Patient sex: F
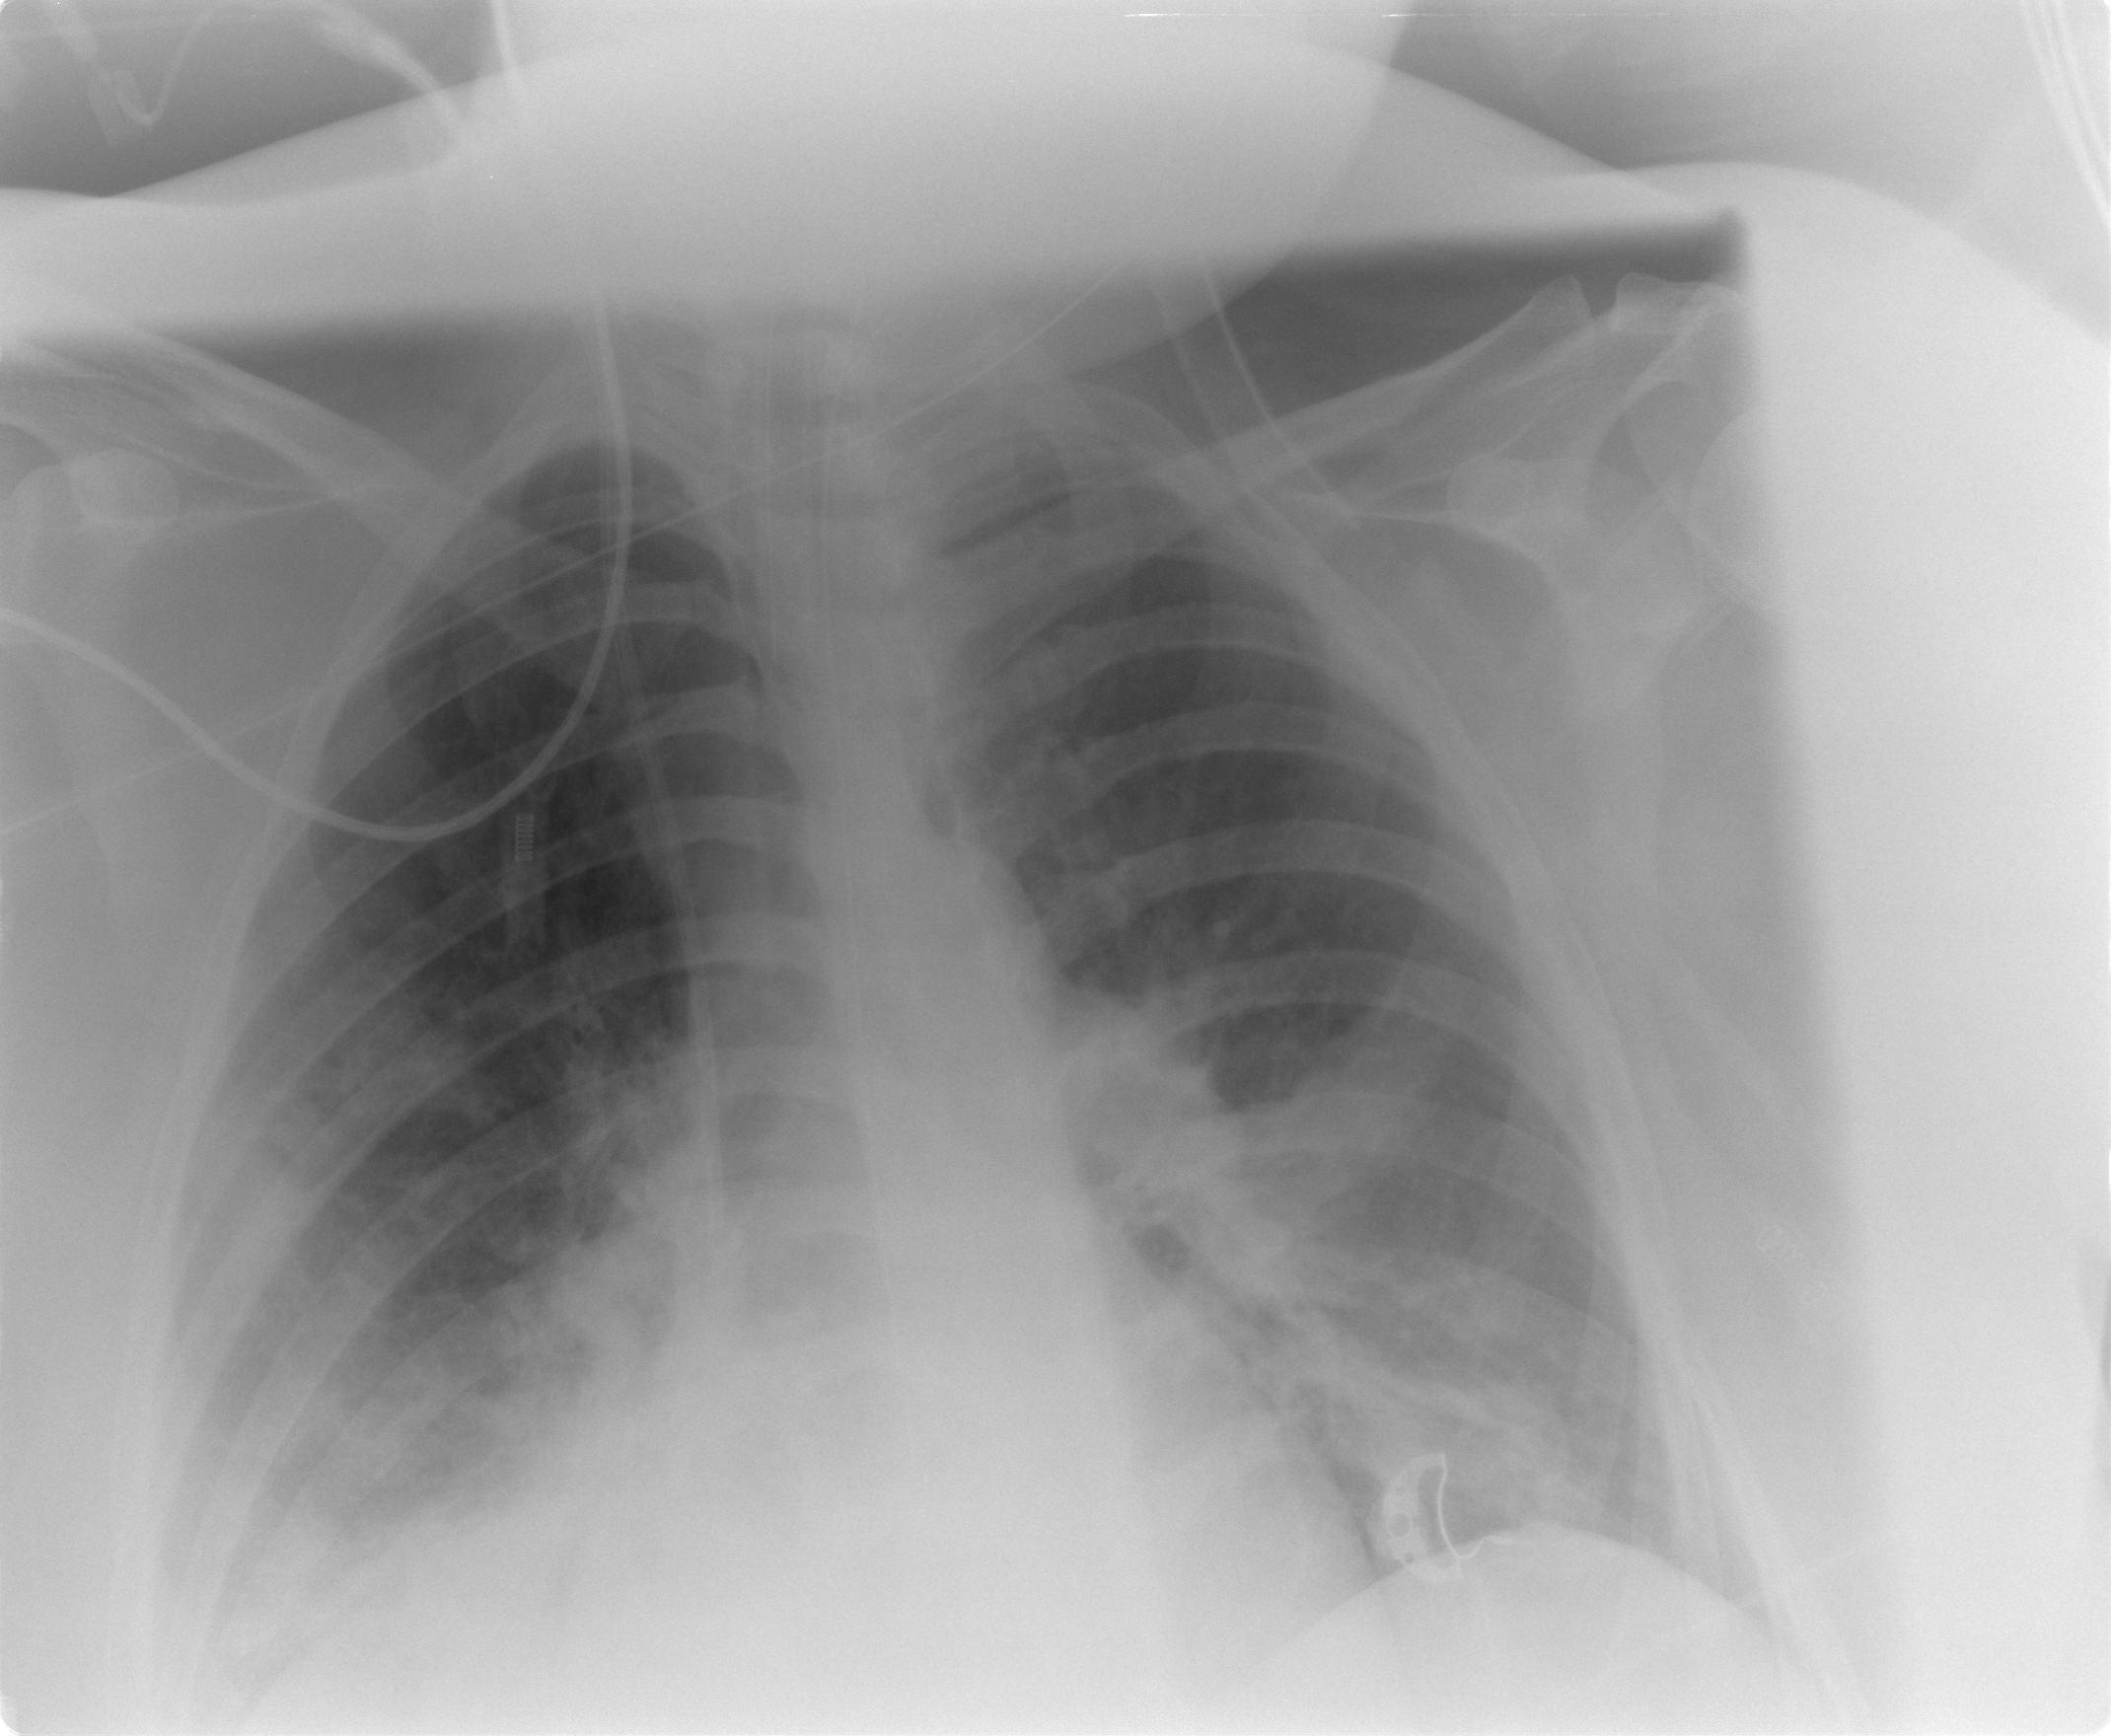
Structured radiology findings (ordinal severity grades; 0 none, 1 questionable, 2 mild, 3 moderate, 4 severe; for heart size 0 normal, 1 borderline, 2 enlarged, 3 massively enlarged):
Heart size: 0
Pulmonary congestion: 0
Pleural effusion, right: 0
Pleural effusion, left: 0
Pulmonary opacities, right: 2
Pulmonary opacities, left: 2
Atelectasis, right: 2
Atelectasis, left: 2